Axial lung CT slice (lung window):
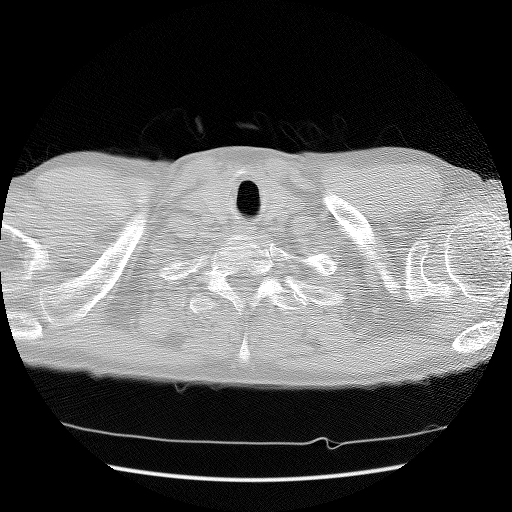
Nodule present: no